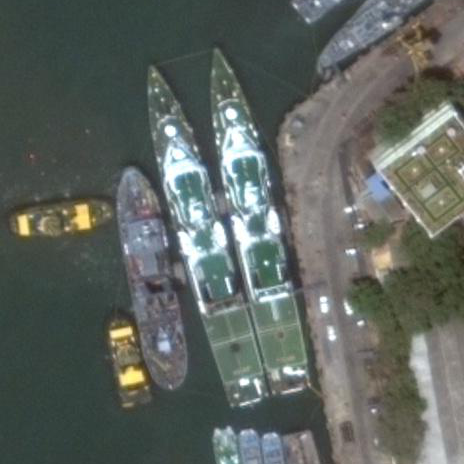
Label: combat